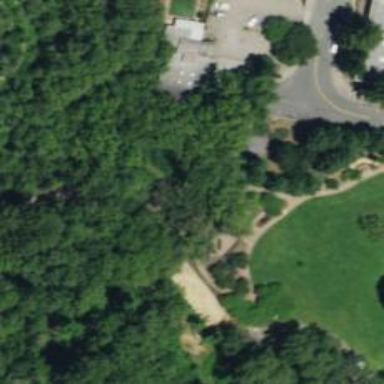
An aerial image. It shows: Path.